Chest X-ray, AP view. Patient: 33 years old, sex M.
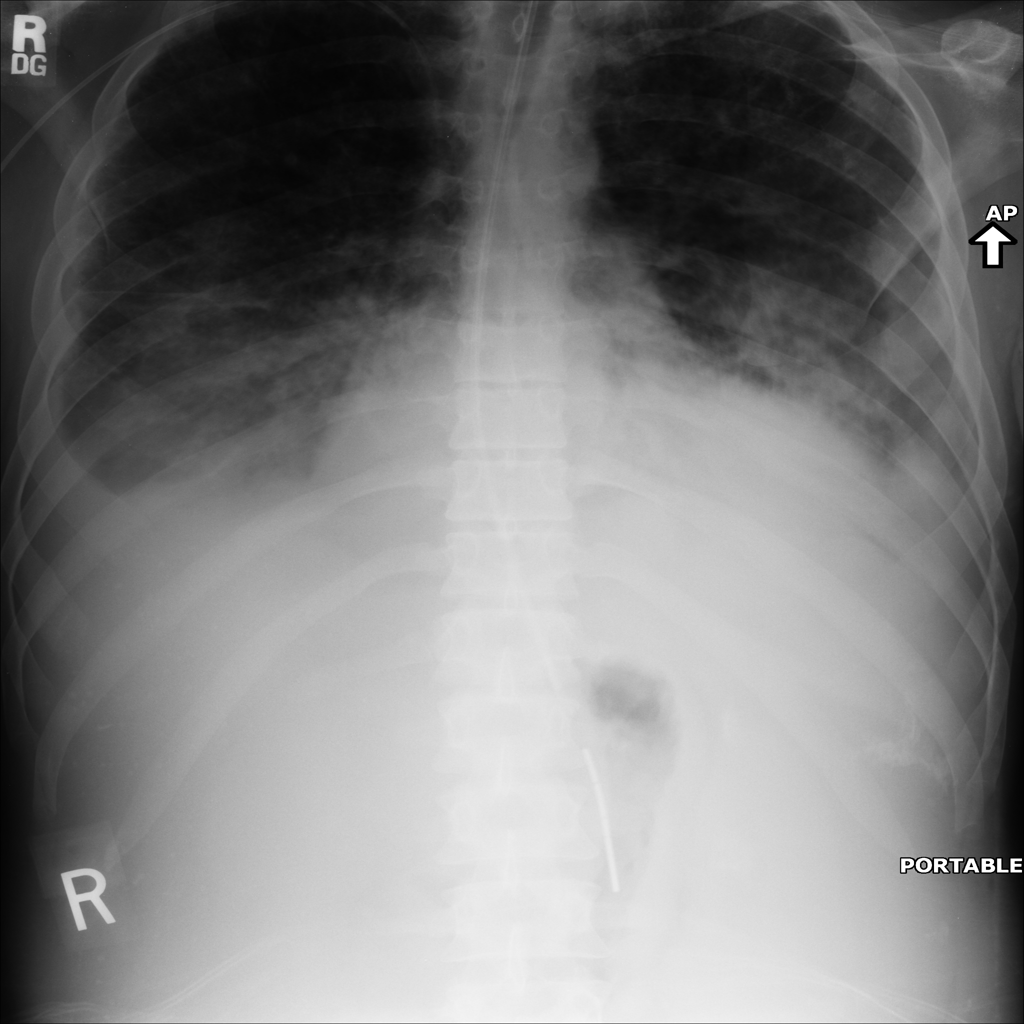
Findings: Effusion, Nodule, Pleural_Thickening